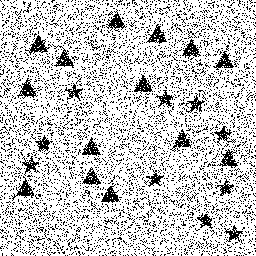
Squares: 0
Triangles: 14
Stars: 10
Total shapes: 24